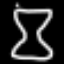
Label: hourglass